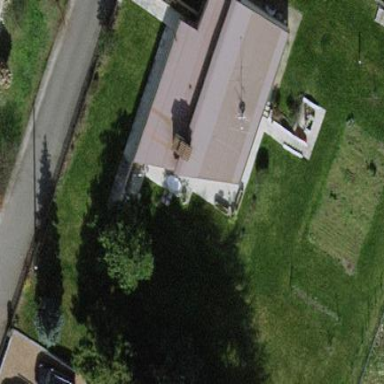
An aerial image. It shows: Garden surrounded by fence.